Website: macys
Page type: customer-info-address
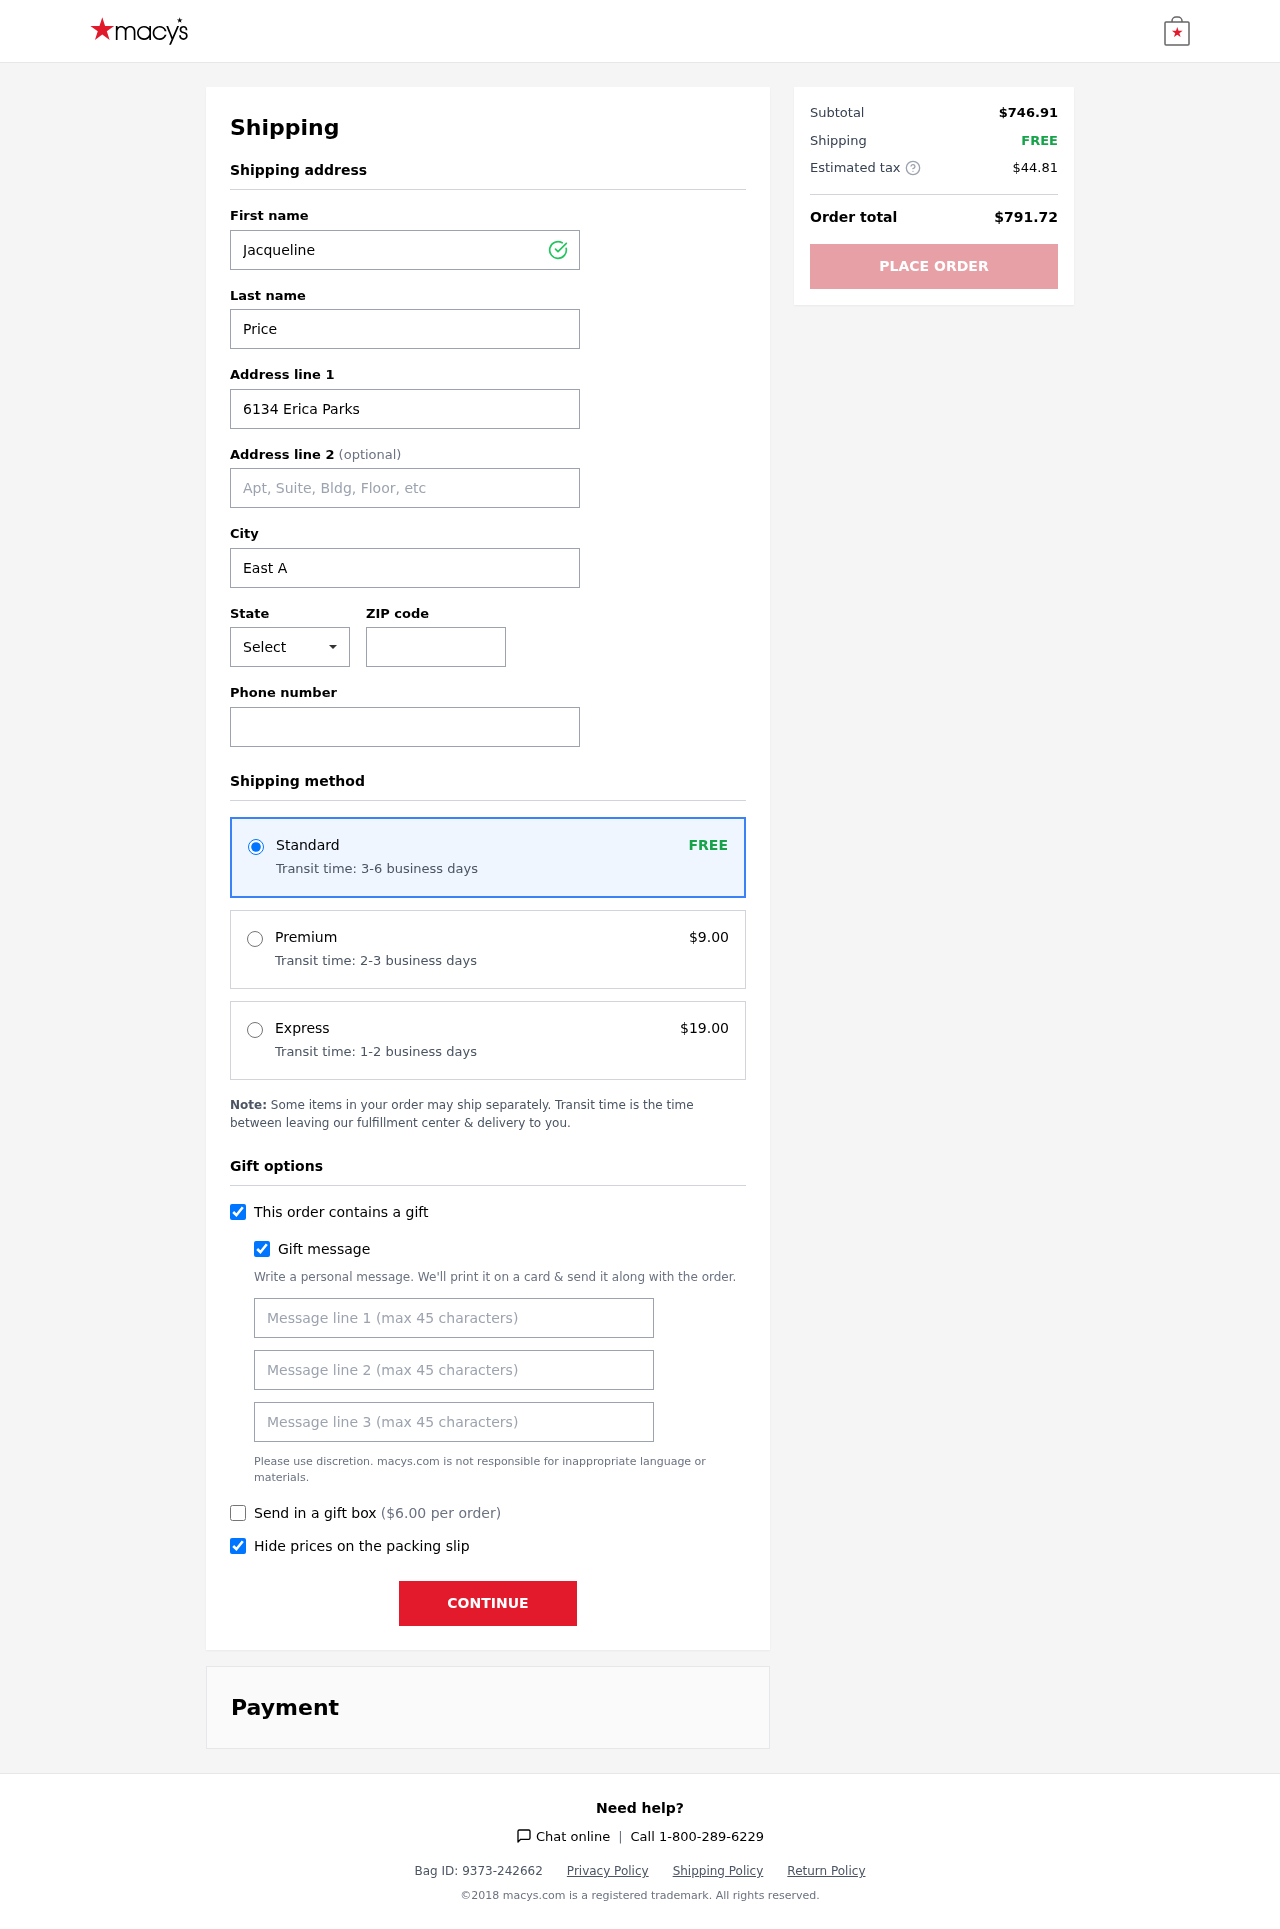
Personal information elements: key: PII_CITY
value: East Abigailfort
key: PII_FIRSTNAME
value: Jacqueline
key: PII_GIFT_MESSAGE
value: Hey Bryan! I thought this beautiful rug would be the perfect touch for your space—just like you, it adds warmth and style. Can’t wait to see it brighten up your home!  Jacqueline
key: PII_LASTNAME
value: Price
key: PII_PHONE
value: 5169008889
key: PII_POSTCODE
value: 22498
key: PII_STATE_ABBR
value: IA
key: PII_STREET
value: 6134 Erica Parks
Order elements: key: ORDER_SHIPPING_STANDARD
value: FREE
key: ORDER_SHIPPING_STANDARD_TIME
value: Transit time: 3-6 business days
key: ORDER_SHIPPING_PREMIUM
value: $9.00
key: ORDER_SHIPPING_PREMIUM_TIME
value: Transit time: 2-3 business days
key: ORDER_SHIPPING_EXPRESS
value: $19.00
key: ORDER_SHIPPING_EXPRESS_TIME
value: Transit time: 1-2 business days
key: ORDER_GIFT_BOX_FEE
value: $6.00
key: ORDER_SUBTOTAL
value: $746.91
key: ORDER_SHIPPING_COST
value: FREE
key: ORDER_TAX
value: $44.81
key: ORDER_TOTAL
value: $791.72